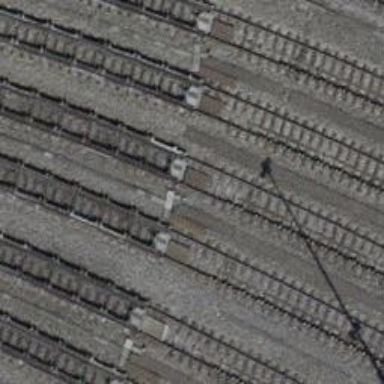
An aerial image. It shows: Railway yard with 1 track. It features beam retarder for controlling the speed of the trains.